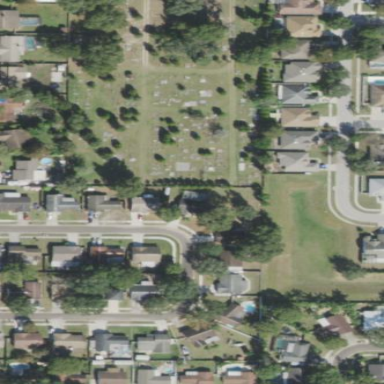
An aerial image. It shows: Cemetery.